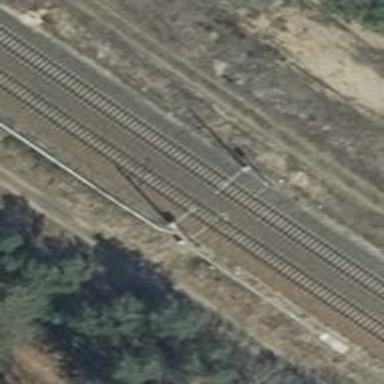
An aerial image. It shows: Signal light at railway crossing.